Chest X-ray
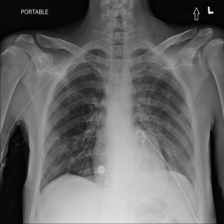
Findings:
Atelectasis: negative
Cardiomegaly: negative
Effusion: negative
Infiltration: negative
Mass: negative
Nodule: negative
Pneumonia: negative
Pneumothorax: negative
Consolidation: negative
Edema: negative
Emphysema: negative
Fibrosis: negative
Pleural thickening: negative
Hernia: negative